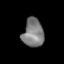
Tissue: lung
Cell type: Endothelial cells
Senescence score: 0.5527
Nuclear area (px): 587
Mean DAPI intensity: 125.172